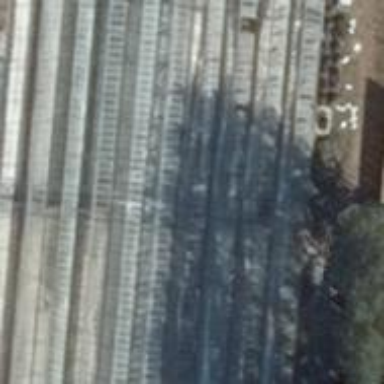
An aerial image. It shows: Greenhouse.